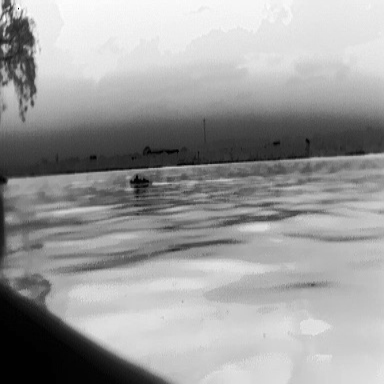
There is a warship in the infrared image.